Interaction volume radius: 10 \u00c5
Interaction volume height: 15 \u00c5
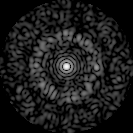
Disorder parameter: 0.8757